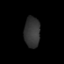
Tissue: prostate
Cell type: Fibroblasts
Senescence score: 0.7768
Nuclear area (px): 476
Mean DAPI intensity: 52.269